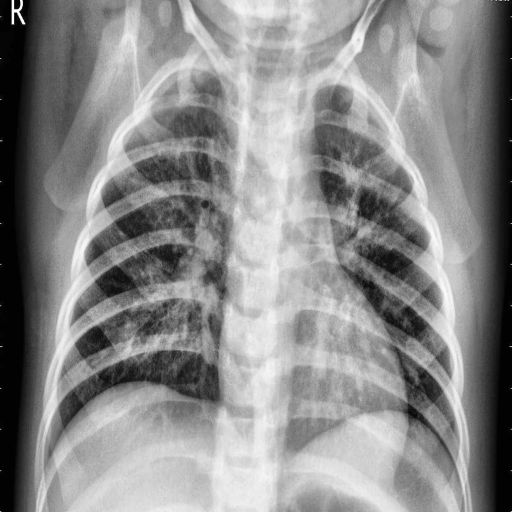
Finding: PNEUMONIA